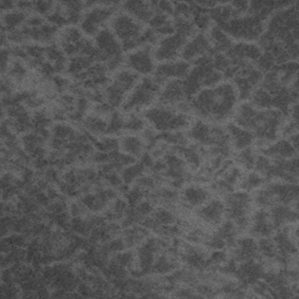
Label: frost